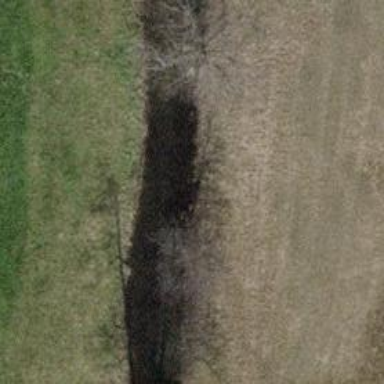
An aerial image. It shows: Shrub in its natural environment.